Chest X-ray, AP view. Patient: 45 years old, sex M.
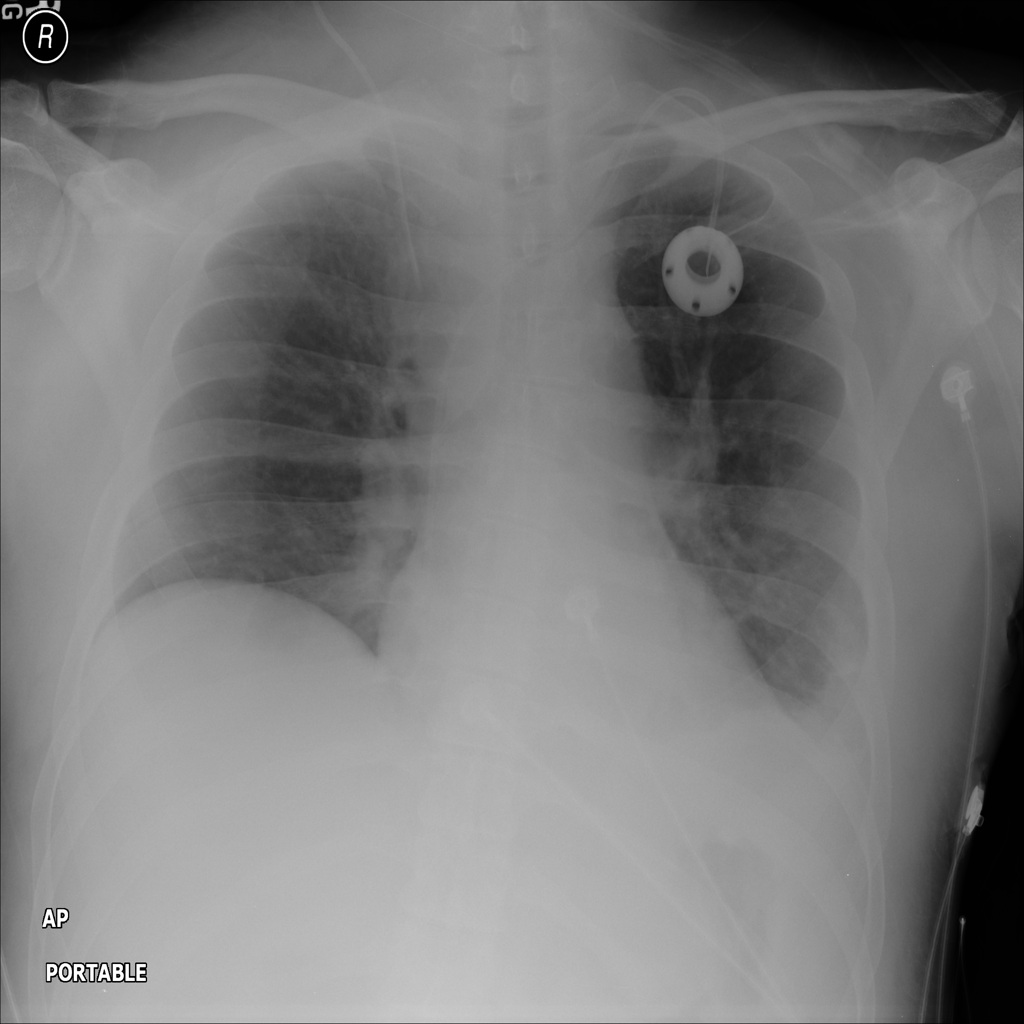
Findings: Edema, Effusion